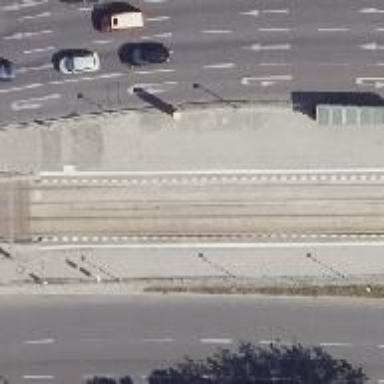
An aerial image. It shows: Tram stop position for public transport.